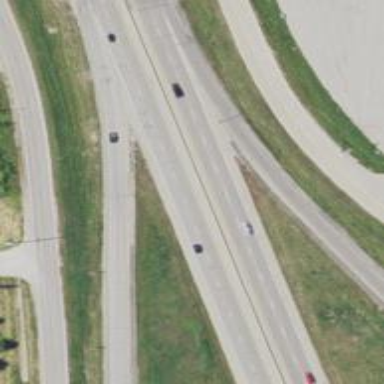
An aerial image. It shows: Trunk link highway.